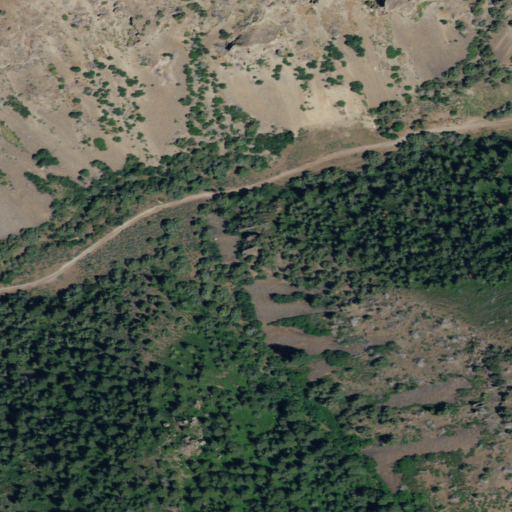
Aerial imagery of valley in Idaho named Hutchinson Canyon containing shrub, evergreen forest, open development, grassland, and medium intensity development